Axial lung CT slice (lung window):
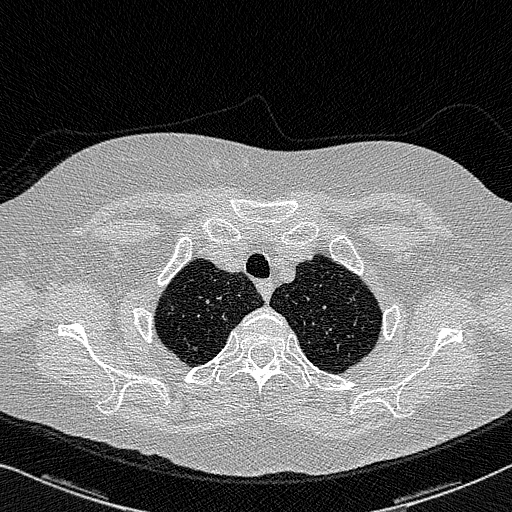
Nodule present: no